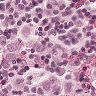
Metastatic tissue present: yes